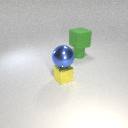
large blue metal sphere above small yellow metal cube